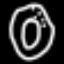
Label: donut